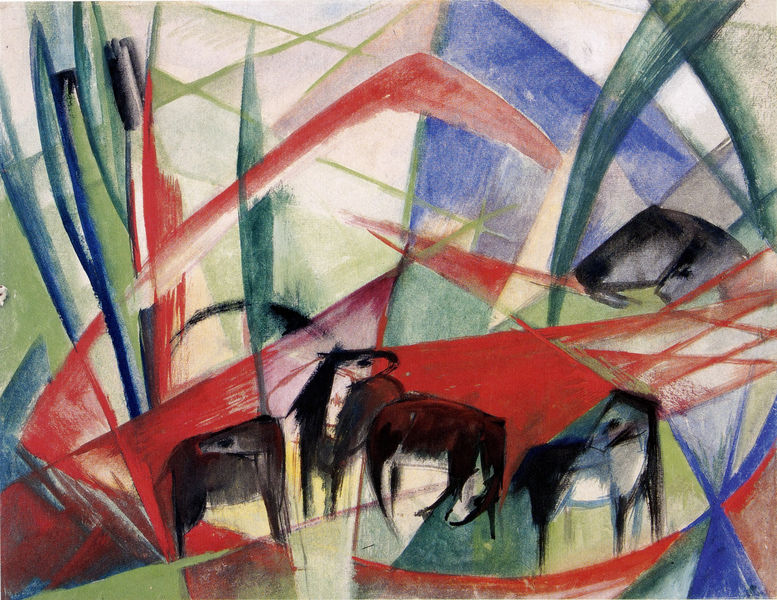
Titel: Landschaft mit schwarzen Pferden
Künstler: Franz Marc
Standort: Ulm
Institution: Ulmer Museum
Schlagwörter: berg, blau, gemälde, himmel, kopf, schatten, weiß, aquarell, bäume, dreieck, gelb, grün, kubismus, kubistisch, landschaft, bewegung, bunt, grau, köpfe, licht, pastell, schwarz, skizze, gras, hund, rasen, rot, tier, tiere, wiese, expressionismus, malerei, augen, stehen, hals, erde, morgen, natur, weide, auge, spitzen, pflanzen, wald, pferd, pferde, reiter, rund, mähne, schwanz, schwung, schlafen, bogen, moderne, abstrakt, berge, farben, flächen, gebirge, farbe, formen, grasen, herde, alm, linien, steil, silhouette, spitz, symmetrie, striche, abstraktion, kante, kurven, bayern, münchen, strahlen, idyll, ruecken, form, leinwand, bleistift, kunst, pinsel, franz, ecken, zacken, kristall, expressiv, nüstern, frei, pferdekopf, dresden, weisss, dreiecke, welt, kanten, rundung, geometrie, blauer reiter, klee, seele, friede, franz marc, marc, mähnen, fohlen, franz mark, kristallin, mark, prismatisch, abstraktionn, hellgruen, mandari, lienien, dunkeel, rot-blau, rot-grünkontrast, nmarc, skizzee, tieere, farbeen